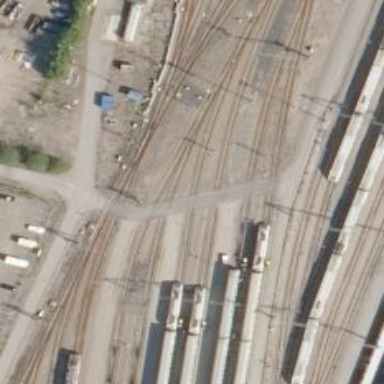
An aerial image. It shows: Railway level crossing.